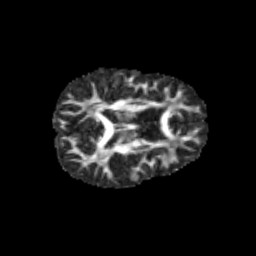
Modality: FA
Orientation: axial
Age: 13
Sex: female
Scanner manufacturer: siemens
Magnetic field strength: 3 T
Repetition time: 3.8 s
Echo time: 0.07 s